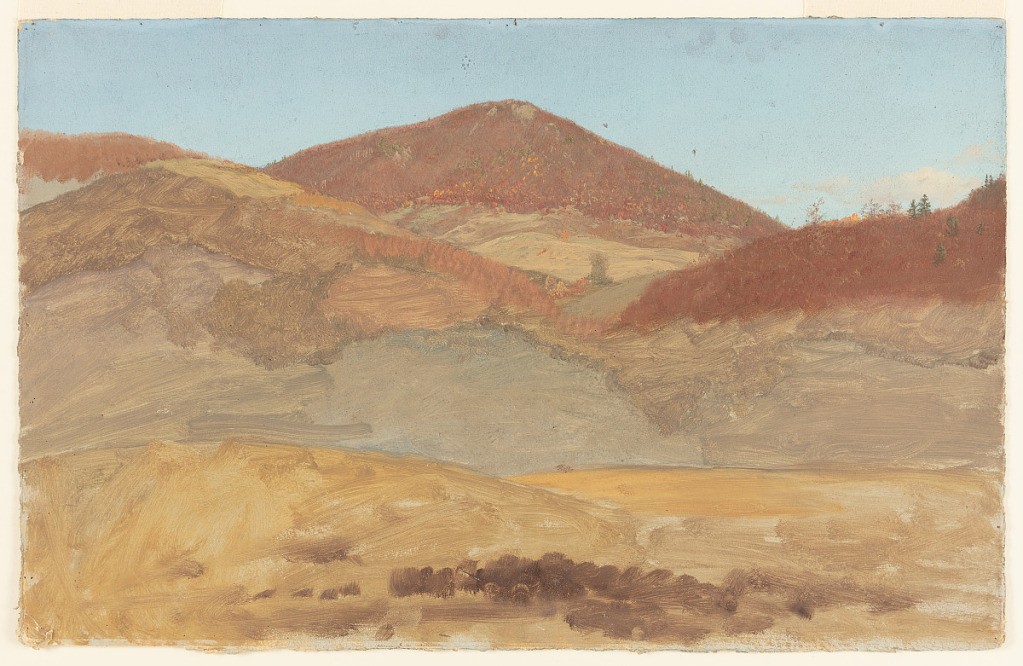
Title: Autumn in the Hills
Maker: Frederic Edwin Church, American, 1826–1900
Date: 1865–1880
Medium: Oil and graphite on off-white paperboard
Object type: Drawing
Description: Landscape sketch showing a view of rugged hills covered in autum foliage. Sloping terrain in the foreground is loosely rendered in shades of beige and brown. In the middle distance, two hillsides converge at center to frame a view of a pointed peak behind them at center. Both ridges, as well as the peak, are blanketed in dark red autumn foliage. The sky above is a clear, saturated blue.